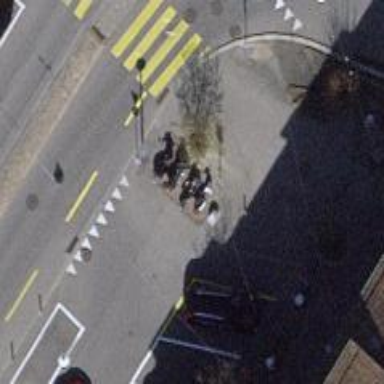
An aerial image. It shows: Bicycle repair station.